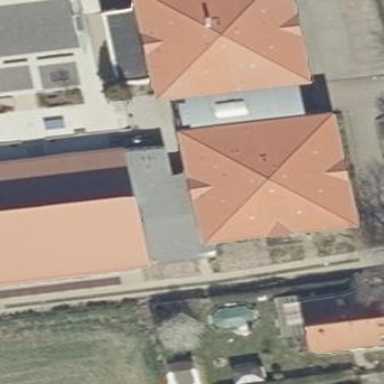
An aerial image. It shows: School building.